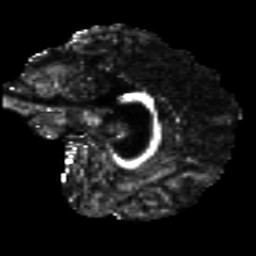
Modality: FA
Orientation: sagittal
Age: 25
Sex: male
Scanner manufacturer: siemens
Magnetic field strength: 3 T
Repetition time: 8.8 s
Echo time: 0.085 s